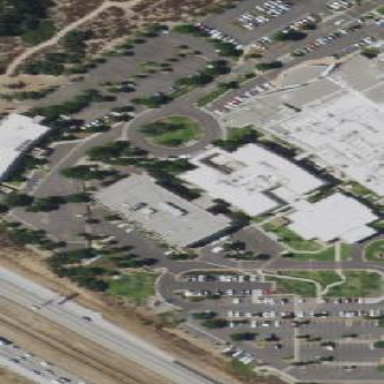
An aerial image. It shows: Hospital building.